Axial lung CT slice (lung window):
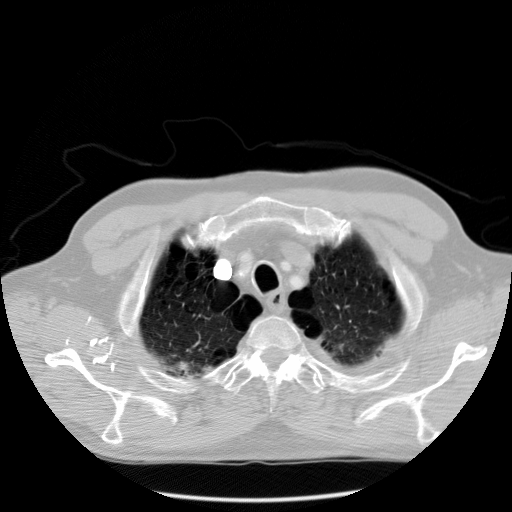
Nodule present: no